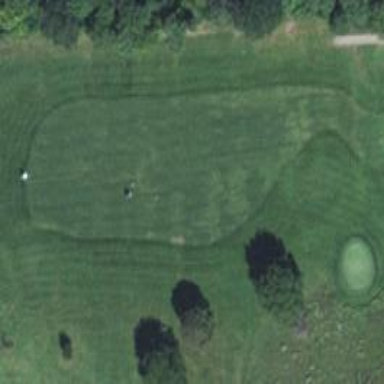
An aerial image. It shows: Golf hole.